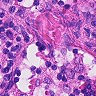
Metastatic tissue present: no